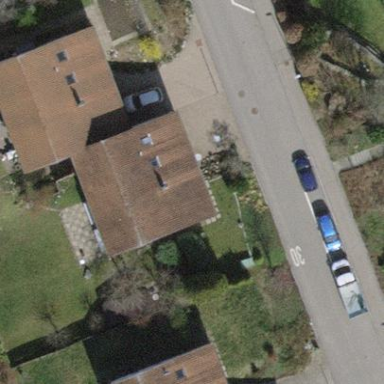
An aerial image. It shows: Detached building with gabled roof.